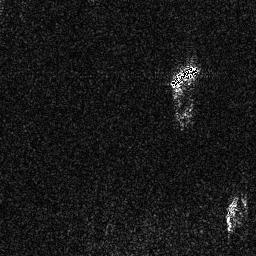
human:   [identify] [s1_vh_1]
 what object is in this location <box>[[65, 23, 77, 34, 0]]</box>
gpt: <ref>1 medium ship at the top right</ref>